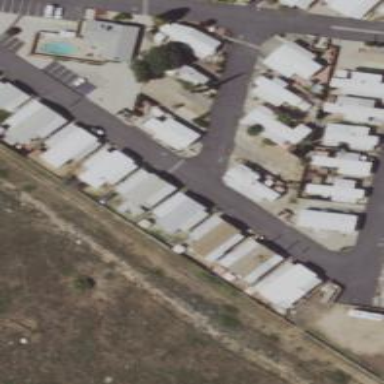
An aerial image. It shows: Mobile residential area.